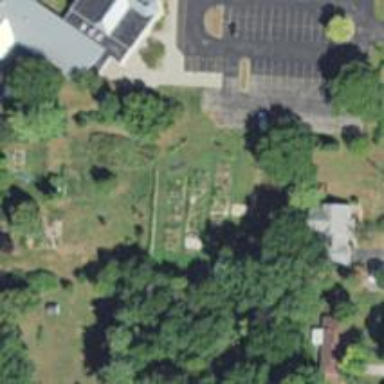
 leisure land intended for communal use."